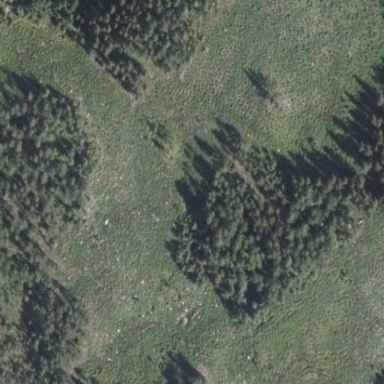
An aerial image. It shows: Clearcut area with scrub vegetation.